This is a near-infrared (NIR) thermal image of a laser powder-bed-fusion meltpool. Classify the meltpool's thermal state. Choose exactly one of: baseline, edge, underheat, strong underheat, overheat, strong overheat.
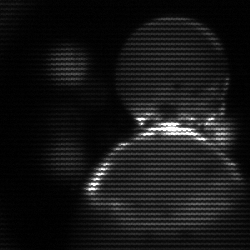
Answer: edge